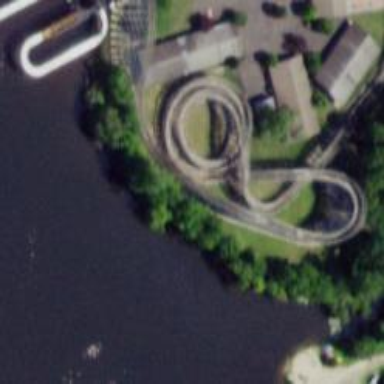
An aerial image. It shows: Roller coaster attraction in place that is considered tourist attraction. The attraction is accessible by monorail railway.